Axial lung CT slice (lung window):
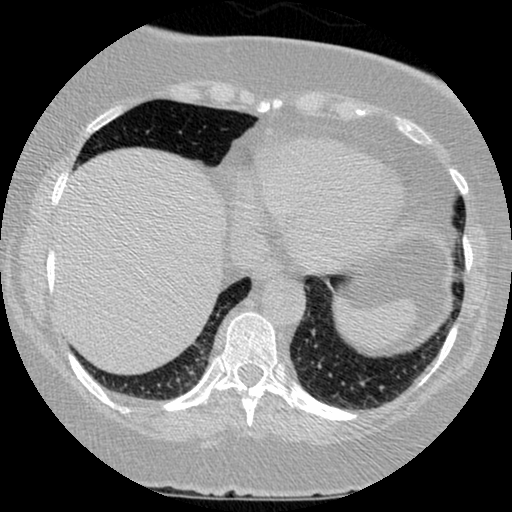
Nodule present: no